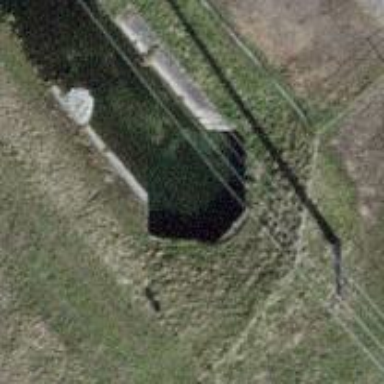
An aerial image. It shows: Tunnel passing through ditch.